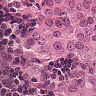
Metastatic tissue present: yes